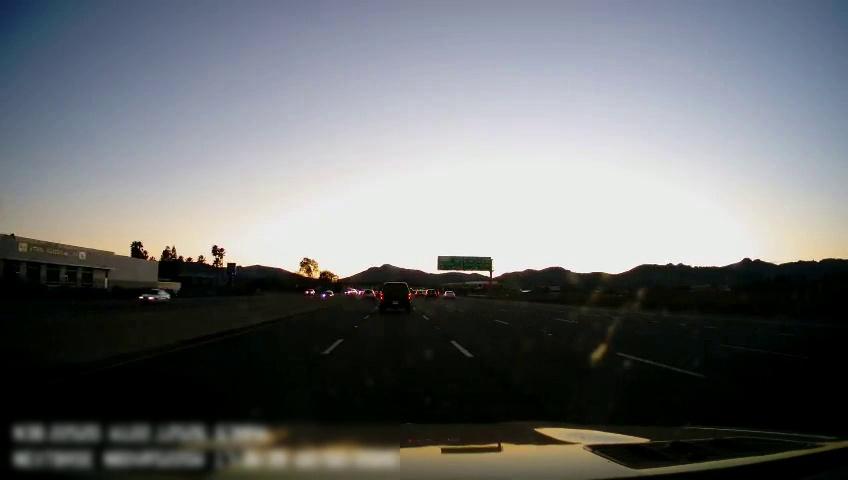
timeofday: Dusk/Dawn/Twilight
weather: Sunny
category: Drivable Space
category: Drivable Space
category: Vehicles | Car
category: Vehicles | Car
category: Vehicles | Car
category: Vehicles | Car
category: Vehicles | Car
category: Vehicles | SUV
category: Lanes | Alternate Lane
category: Lanes | Current Lane
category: Lanes | Current Lane
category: Lanes | Alternate Lane
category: Lanes | Alternate Lane
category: Lanes | Alternate Lane
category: Traffic | Signs
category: Traffic | Signs